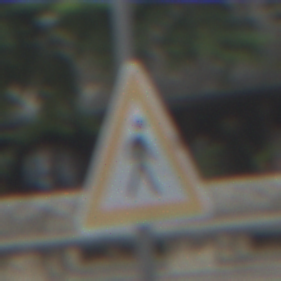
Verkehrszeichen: FussgaengerLinks
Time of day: MorningAfternoon
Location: Outdoor (Suburban)
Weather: PartlyCloudy
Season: NotSpecified
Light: Natural